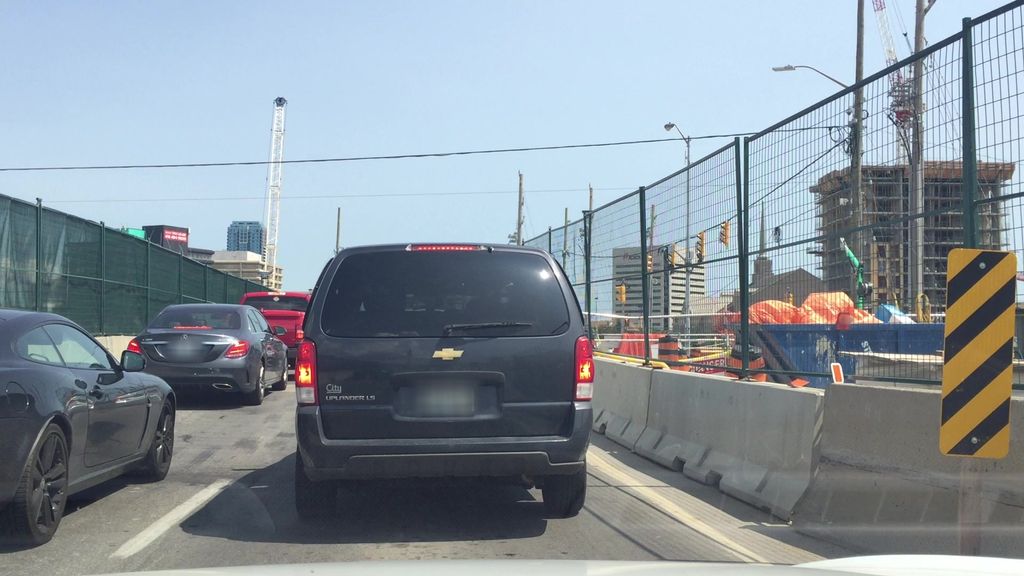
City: toronto